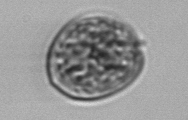
Label: Prorocentrum